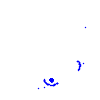
Particle: pion